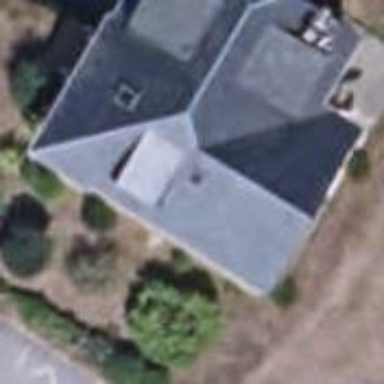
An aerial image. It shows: Simple house.